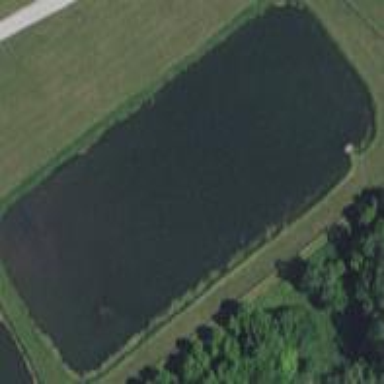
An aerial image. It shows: Peaceful pond surrounded by nature.